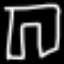
Label: pants